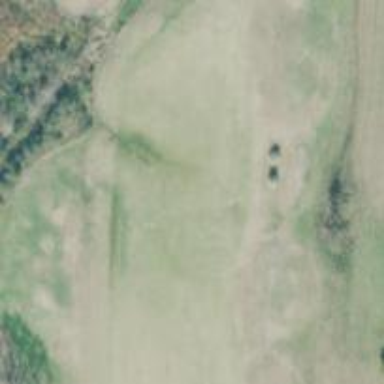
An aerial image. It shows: View of golf hole.